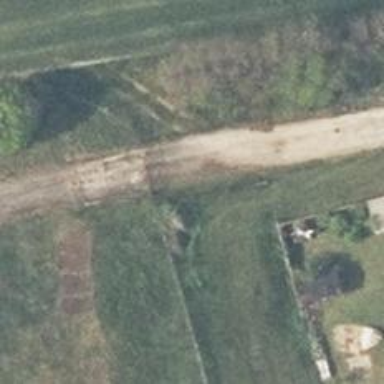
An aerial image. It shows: Concrete driveway.